Question: What is the value of this measurement?
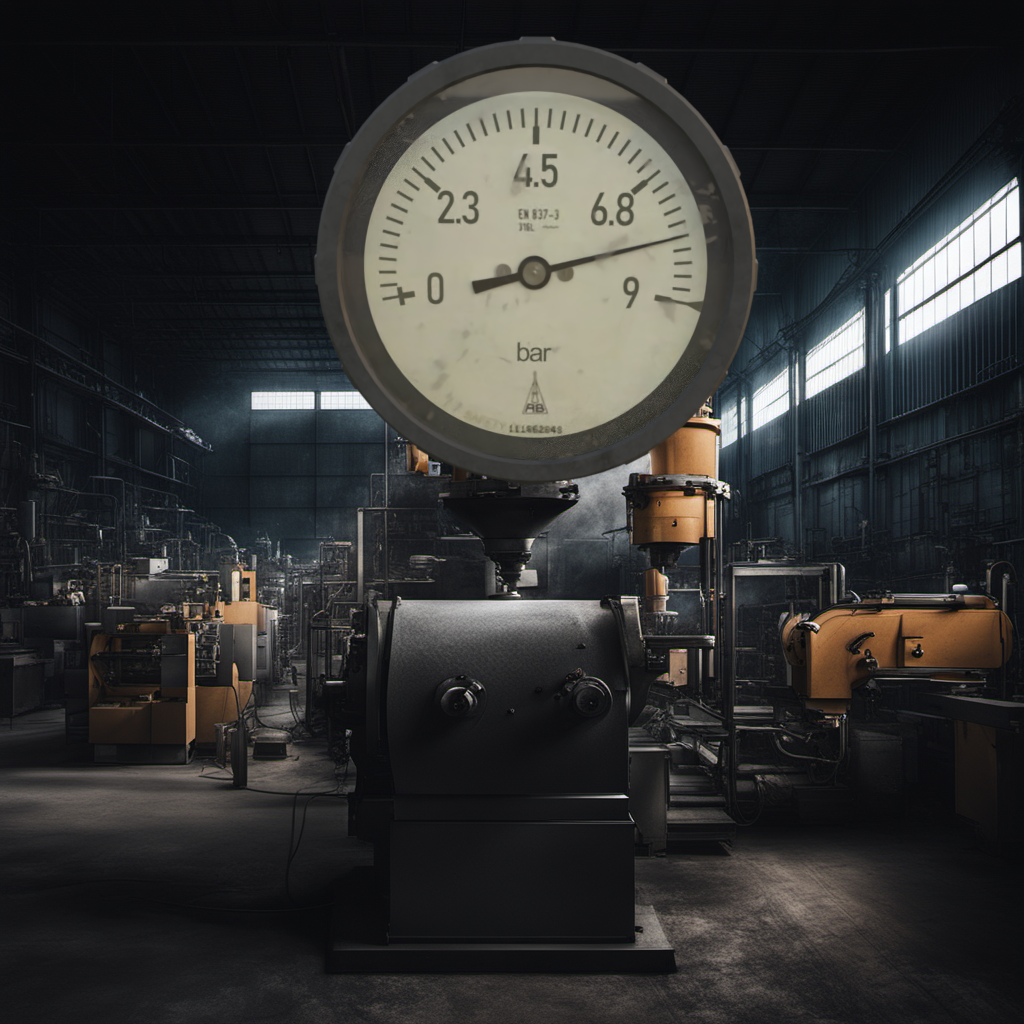
Answer: The result is 7.79
Question: What is the value range of the measurement in the image?
Answer: The range is from 0 to 9
Question: What is the minimum and maximum value of this measurement?
Answer: The minimum value is 0 and the maximum value is 9